Interaction volume radius: 10 \u00c5
Interaction volume height: 15 \u00c5
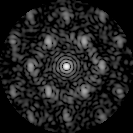
Disorder parameter: 0.5453